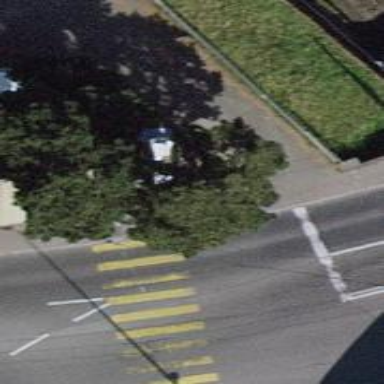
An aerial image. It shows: Kerb barrier.